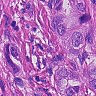
Metastatic tissue present: yes